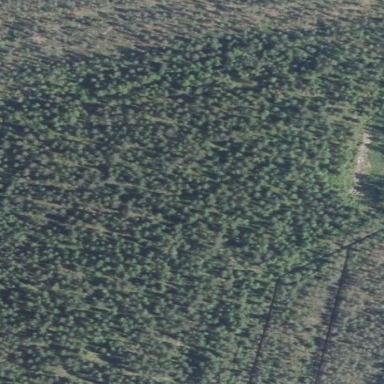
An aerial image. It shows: Woodland with needle-leaved trees.